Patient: sex M, age 24
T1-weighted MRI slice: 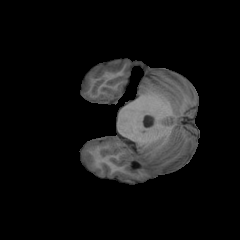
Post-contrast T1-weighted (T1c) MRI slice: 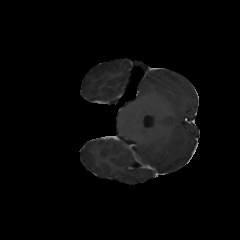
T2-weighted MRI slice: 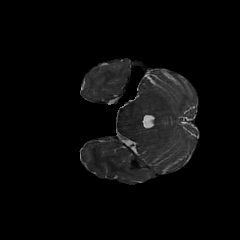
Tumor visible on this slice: no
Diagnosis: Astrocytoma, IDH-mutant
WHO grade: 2